Interaction volume radius: 10 \u00c5
Interaction volume height: 10 \u00c5
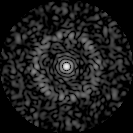
Disorder parameter: 0.8453